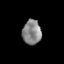
Tissue: prostate
Cell type: T cells
Senescence score: 0.3479
Nuclear area (px): 455
Mean DAPI intensity: 134.618